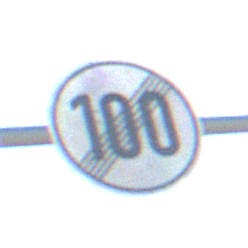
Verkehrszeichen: EndeGeschwindigkeit100
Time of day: Midday
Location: Outdoor (Nature)
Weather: Clear
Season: NotSpecified
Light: Natural